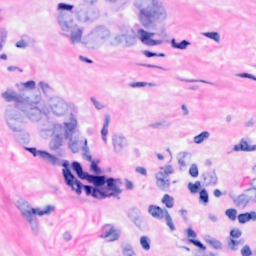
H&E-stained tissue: Breast